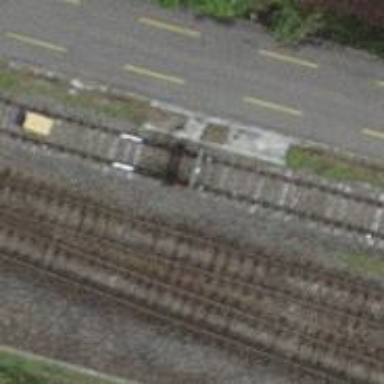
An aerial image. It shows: Railway buffer stop.